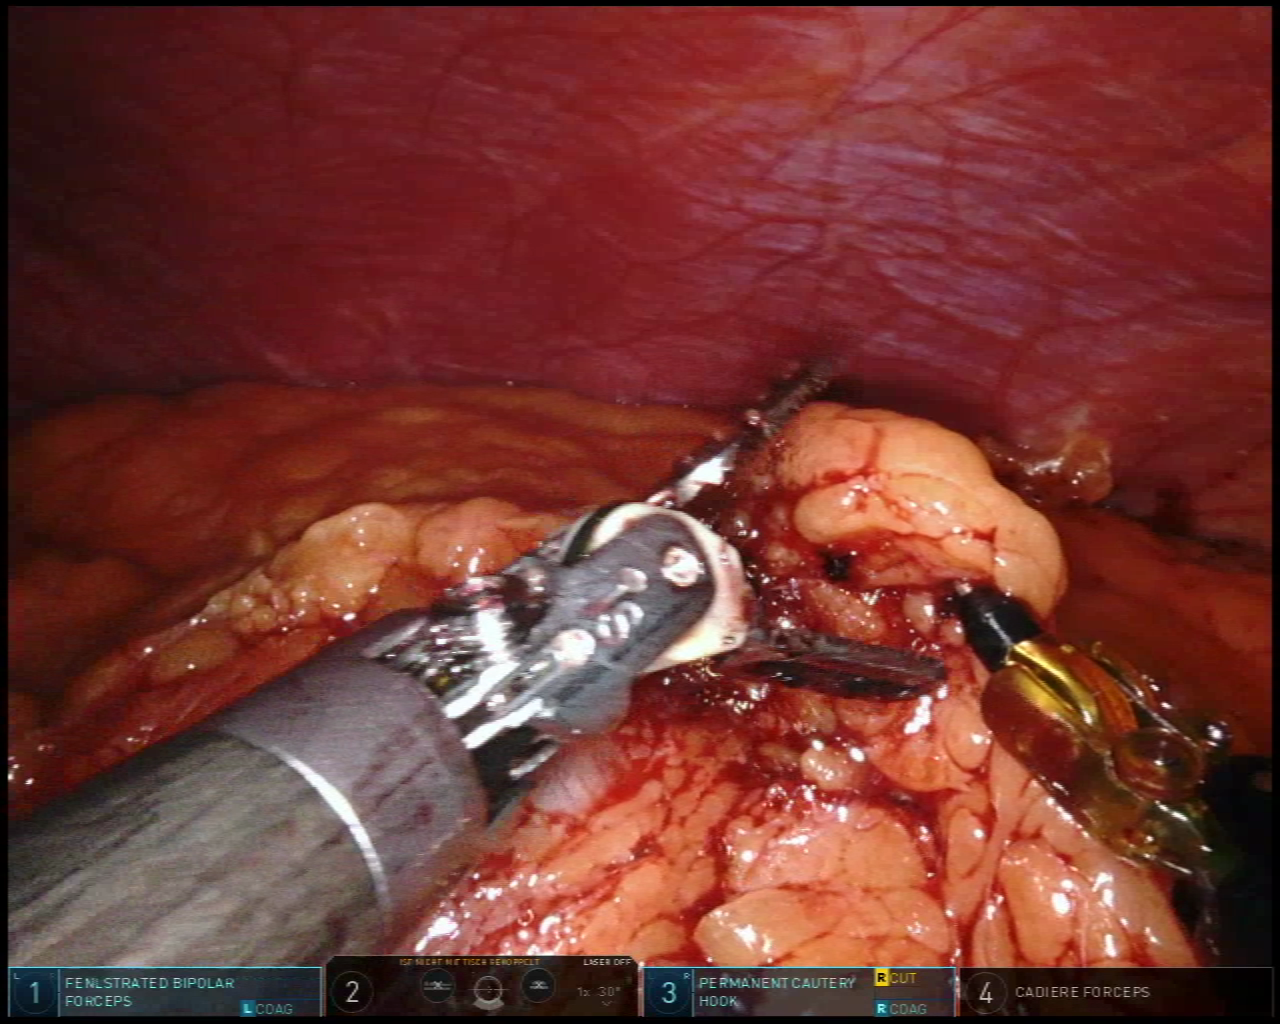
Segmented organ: abdominal_wall
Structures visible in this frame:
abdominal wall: yes
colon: yes
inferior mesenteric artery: no
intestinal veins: no
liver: no
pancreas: no
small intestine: no
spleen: no
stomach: no
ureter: no
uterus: no
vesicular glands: no